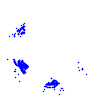
Particle: proton